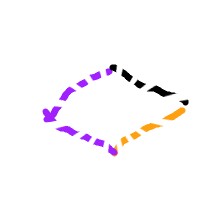
Shape: rhombus